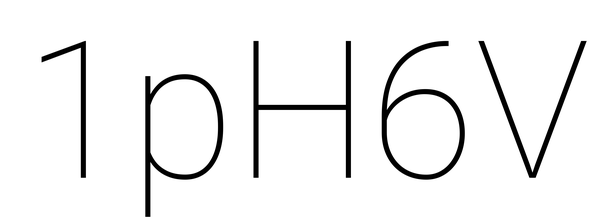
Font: Roboto_Thin